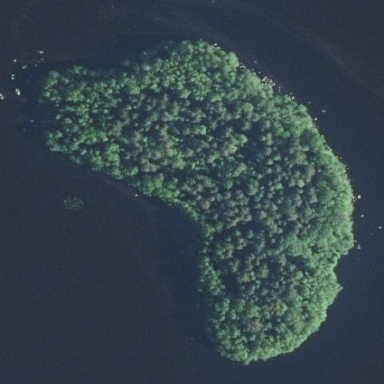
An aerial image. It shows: Islet.